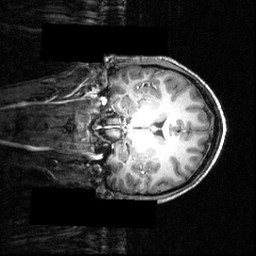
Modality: T1w
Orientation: coronal
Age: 16
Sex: female
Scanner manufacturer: siemens
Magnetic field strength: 3.951 T
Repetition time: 1.5 s
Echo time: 0.00335 s